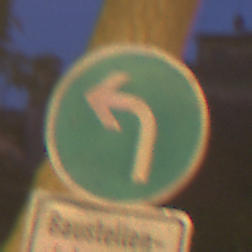
Verkehrszeichen: VorgeschriebeneFahrtrichtungLinks
Zusatzzeichen unten: SonstigeFahrzeugePersonengruppenFrei1
Umgebung: Outdoor, Urban
Tageszeit: Night
Wetter: Clear
Licht: Artificial
Jahreszeit: NotSpecified
Kontrast: HighContrast